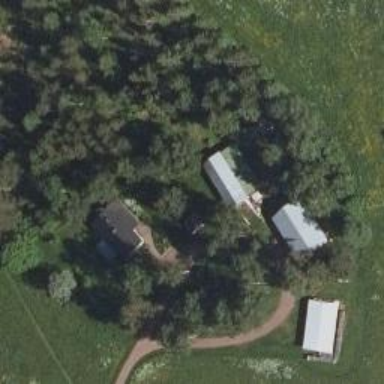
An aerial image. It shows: Farmyard area.